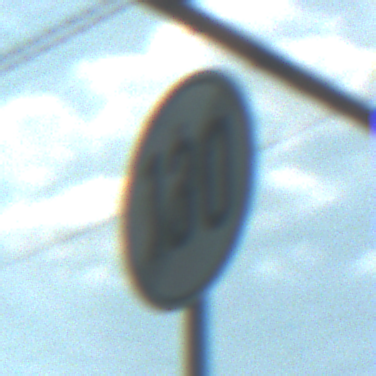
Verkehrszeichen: EndeGeschwindigkeit130
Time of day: MorningAfternoon
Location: Roofed (Special)
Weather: PartlyCloudy
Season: NotSpecified
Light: Natural